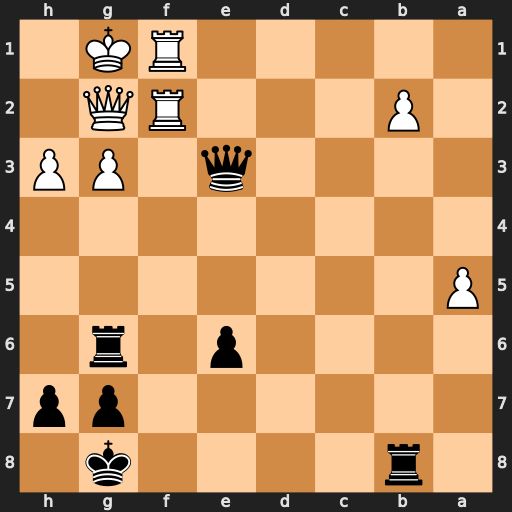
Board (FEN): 1r4k1/6pp/4p1r1/P7/8/4q1PP/1P3RQ1/5RK1
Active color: b
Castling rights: -
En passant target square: -
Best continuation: Rxg3 Kh2 Rxg2+